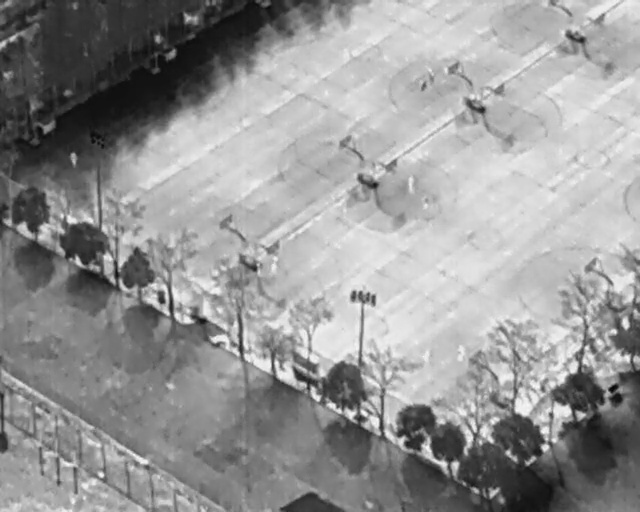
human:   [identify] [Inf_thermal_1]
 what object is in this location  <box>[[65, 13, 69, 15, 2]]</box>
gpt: <ref>1 medium person at the top</ref>

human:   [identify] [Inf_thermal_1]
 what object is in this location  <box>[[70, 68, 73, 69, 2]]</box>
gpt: <ref>1 small person at the right</ref>